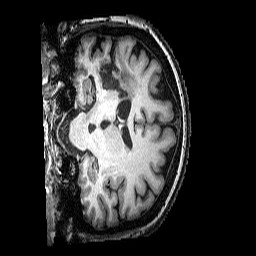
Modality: T1w
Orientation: coronal
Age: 47
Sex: female
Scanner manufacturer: siemens
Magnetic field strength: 3 T
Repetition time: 2.25 s
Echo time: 0.00452 s